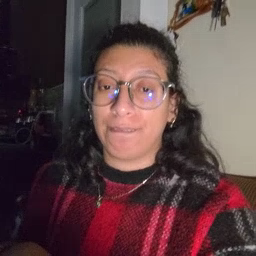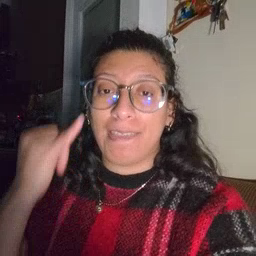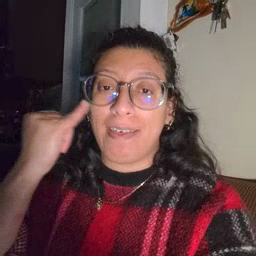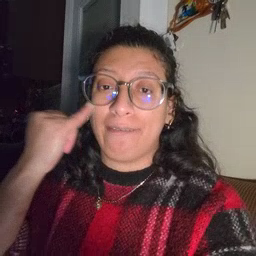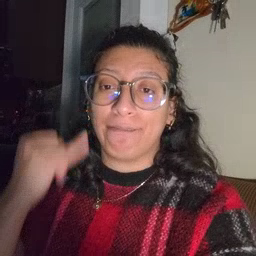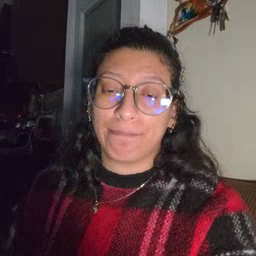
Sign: if